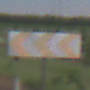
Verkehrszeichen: RichtungstafelnInKurvenGrossRechts
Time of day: SunriseSunset
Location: Outdoor (Nature)
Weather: PartlyCloudy
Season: NotSpecified
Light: Natural